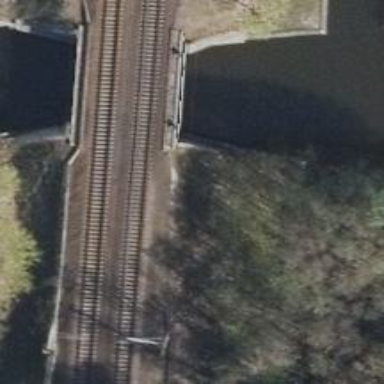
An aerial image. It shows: Bridge over electrified railway with contact lines.